Field crop: maize
Growth stage: 1
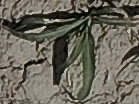
Species: sorghum